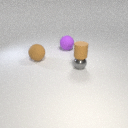
large purple rubber sphere to the right of large brown rubber sphere